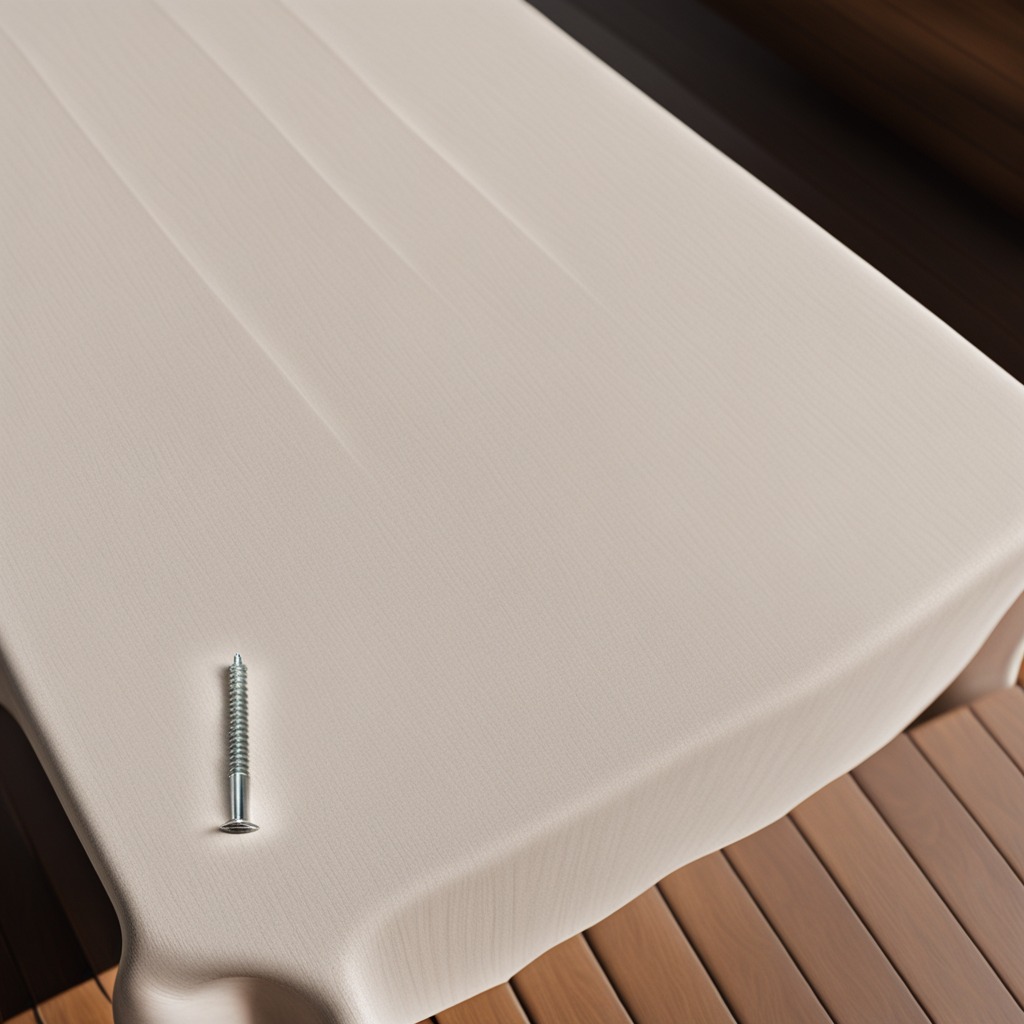
A metal screw lies on a wooden table in an outdoor workshop during daytime bright natural light soft shadows worn but beneath the cloth.